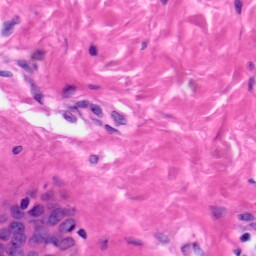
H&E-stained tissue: Skin